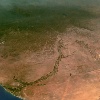
Label: land